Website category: camera
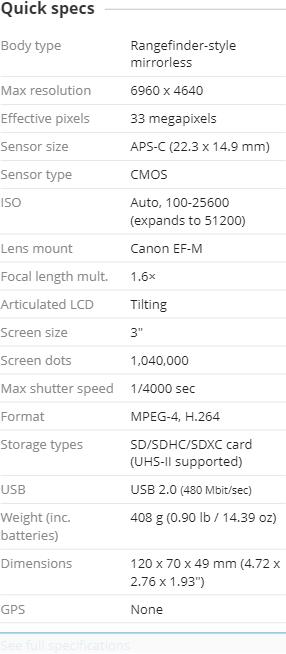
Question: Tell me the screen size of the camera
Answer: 3

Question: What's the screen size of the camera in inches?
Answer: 3

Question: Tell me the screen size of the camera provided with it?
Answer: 3

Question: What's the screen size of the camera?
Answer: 3

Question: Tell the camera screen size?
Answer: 3

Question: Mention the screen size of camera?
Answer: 3

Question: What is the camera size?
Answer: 3

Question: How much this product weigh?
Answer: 408 g (0.90 lb / 14.39 oz )

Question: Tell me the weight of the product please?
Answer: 408 g (0.90 lb / 14.39 oz )

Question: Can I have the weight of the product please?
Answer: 408 g (0.90 lb / 14.39 oz )

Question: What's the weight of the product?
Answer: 408 g (0.90 lb / 14.39 oz )

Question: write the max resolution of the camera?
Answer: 6960 x 4640

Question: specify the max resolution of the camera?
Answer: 6960 x 4640

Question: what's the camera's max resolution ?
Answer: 6960 x 4640

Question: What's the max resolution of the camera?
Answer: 6960 x 4640

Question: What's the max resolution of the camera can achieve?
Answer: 6960 x 4640

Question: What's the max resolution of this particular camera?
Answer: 6960 x 4640

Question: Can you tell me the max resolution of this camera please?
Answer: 6960 x 4640

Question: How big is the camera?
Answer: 120 x 70 x 49 mm (4.72 x 2.76 x 1.93 )

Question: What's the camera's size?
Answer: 120 x 70 x 49 mm (4.72 x 2.76 x 1.93 )

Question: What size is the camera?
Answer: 120 x 70 x 49 mm (4.72 x 2.76 x 1.93 )

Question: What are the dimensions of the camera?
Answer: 120 x 70 x 49 mm (4.72 x 2.76 x 1.93 )

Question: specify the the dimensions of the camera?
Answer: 120 x 70 x 49 mm (4.72 x 2.76 x 1.93 )

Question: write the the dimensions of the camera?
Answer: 120 x 70 x 49 mm (4.72 x 2.76 x 1.93 )

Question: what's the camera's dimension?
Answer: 120 x 70 x 49 mm (4.72 x 2.76 x 1.93 )